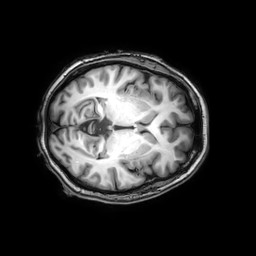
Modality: T1w
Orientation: axial
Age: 27
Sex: female
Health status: ill